Field crop: maize
Growth stage: 2
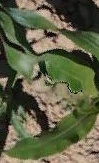
Species: maize